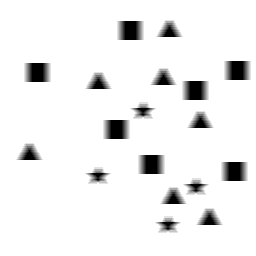
Squares: 7
Triangles: 7
Stars: 4
Total shapes: 18